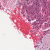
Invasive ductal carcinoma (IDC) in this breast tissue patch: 0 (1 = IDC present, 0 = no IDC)